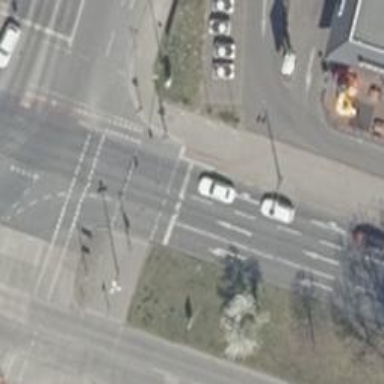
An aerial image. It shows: Footway crossing with traffic signals and pedestrian island.